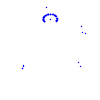
Particle: pion